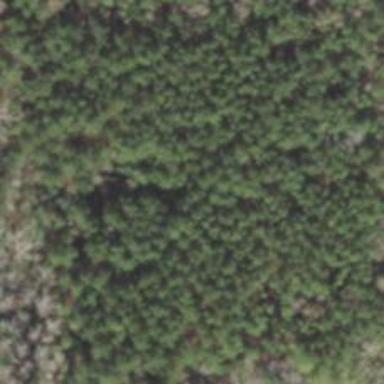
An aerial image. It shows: Woodland consisting mainly of needle-leaved trees.